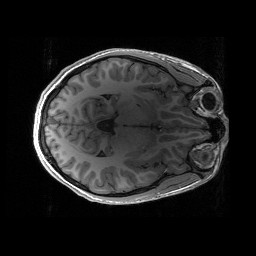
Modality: T1w
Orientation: axial
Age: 17
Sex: male
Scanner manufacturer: siemens
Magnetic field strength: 3 T
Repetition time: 2.53 s
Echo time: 0.00297 s